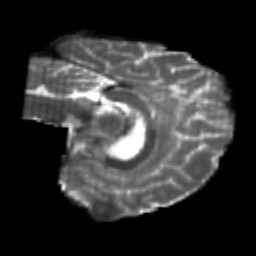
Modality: T2w
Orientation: sagittal
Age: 20
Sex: male
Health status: healthy
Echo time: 0.074 s